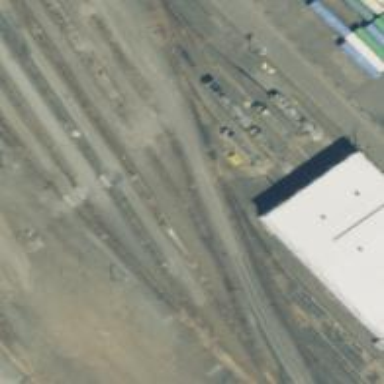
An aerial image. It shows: Railway yard.